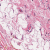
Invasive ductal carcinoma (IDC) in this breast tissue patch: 0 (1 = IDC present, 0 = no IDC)